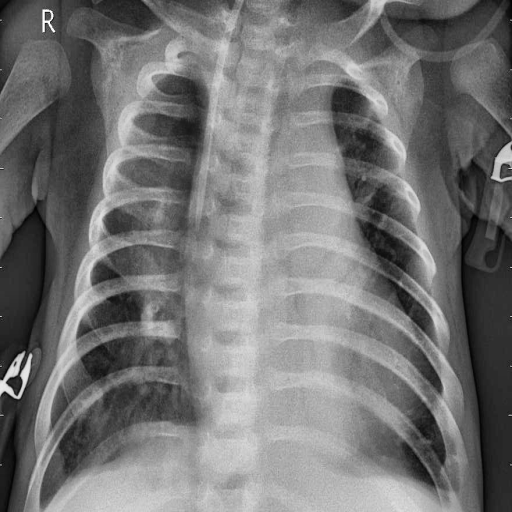
Finding: PNEUMONIA